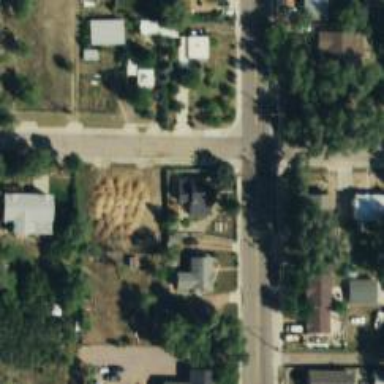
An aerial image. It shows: Residential road.